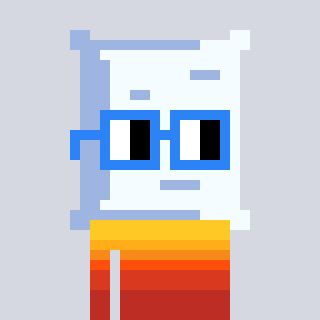
a pixel art character with square blue glasses, a pillow-shaped head and a peachy-colored body on a cool background